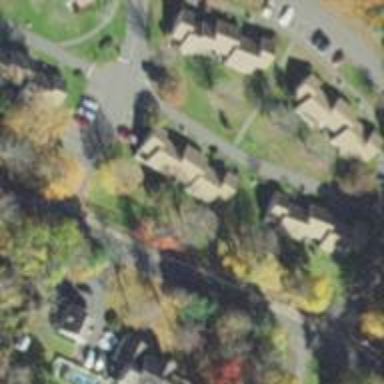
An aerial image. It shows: Residential road.